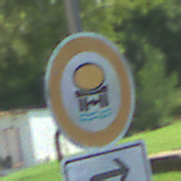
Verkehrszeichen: VerbotFahrzeugeWassergefaehrdenderLadung
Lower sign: RichtungsangabeDurchPfeile5
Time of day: MorningAfternoon
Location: Outdoor (Urban)
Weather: PartlyCloudy
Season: NotSpecified
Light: Natural